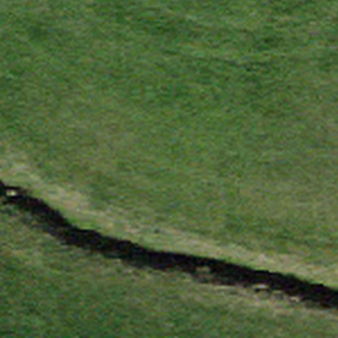
Label: other